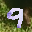
Label: 9